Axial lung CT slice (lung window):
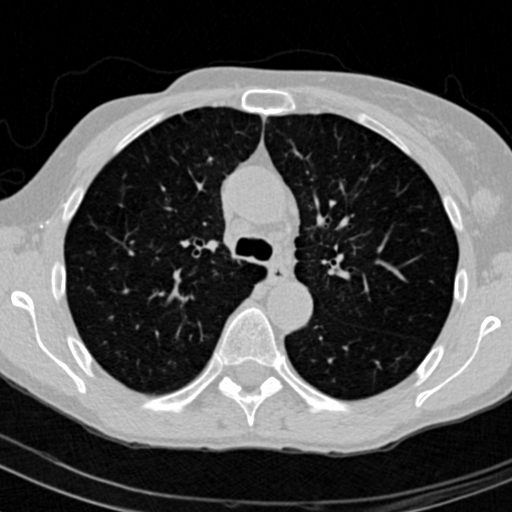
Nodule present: no